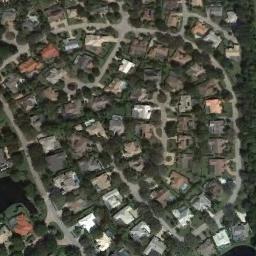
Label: dense_residential